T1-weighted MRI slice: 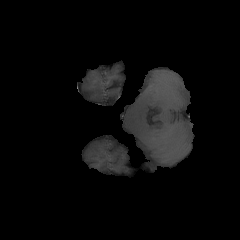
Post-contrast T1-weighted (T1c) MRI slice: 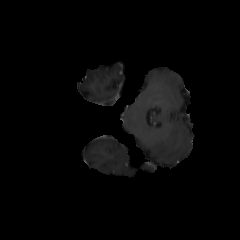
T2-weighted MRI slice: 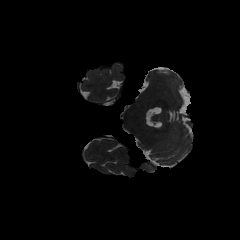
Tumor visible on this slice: no